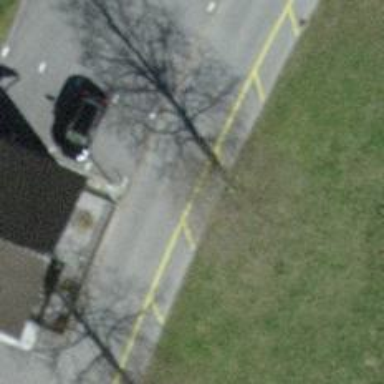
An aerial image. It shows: Asphalt road in residential area.